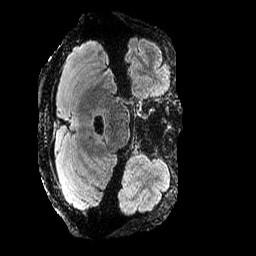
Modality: FLAIR
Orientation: axial
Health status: ill
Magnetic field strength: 3 T